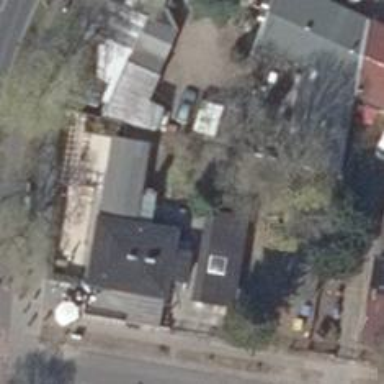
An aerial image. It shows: Café.